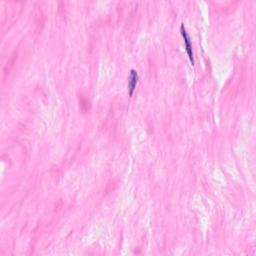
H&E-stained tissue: Breast